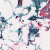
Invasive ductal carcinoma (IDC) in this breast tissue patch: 0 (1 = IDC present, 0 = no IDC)